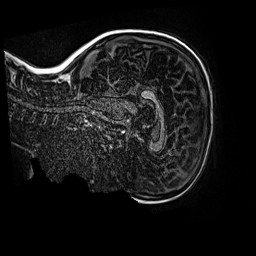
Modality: MP2RAGE
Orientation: sagittal
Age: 10
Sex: male
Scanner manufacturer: siemens
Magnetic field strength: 3 T
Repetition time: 4 s
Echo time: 0.00299 s